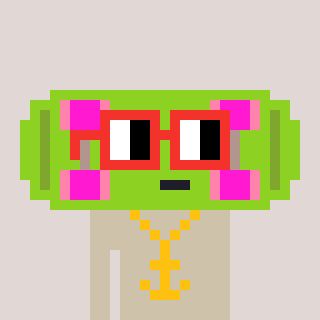
a pixel art character with square red glasses, a skateboard-shaped head and a bege-colored body on a warm background